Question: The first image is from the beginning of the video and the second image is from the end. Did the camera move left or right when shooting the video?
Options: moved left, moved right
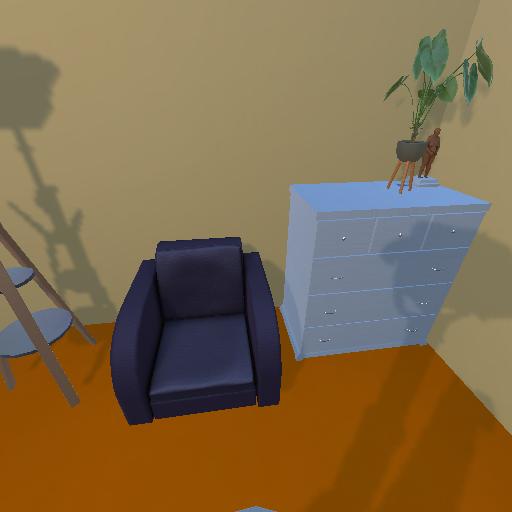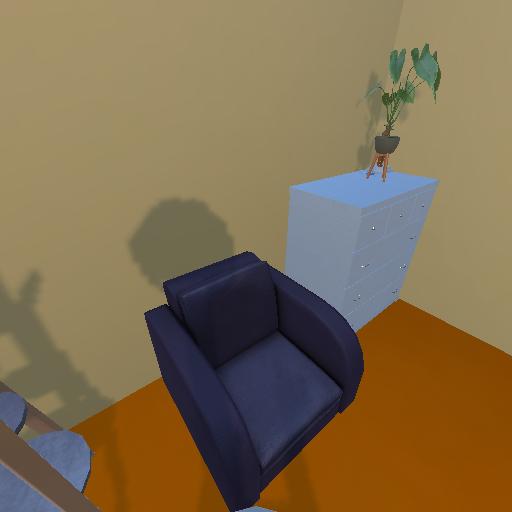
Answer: moved left